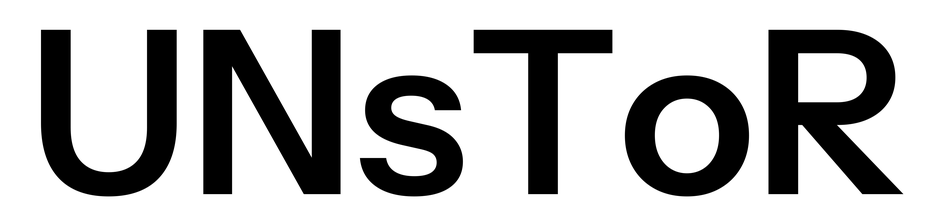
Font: InstrumentSans_SemiBold